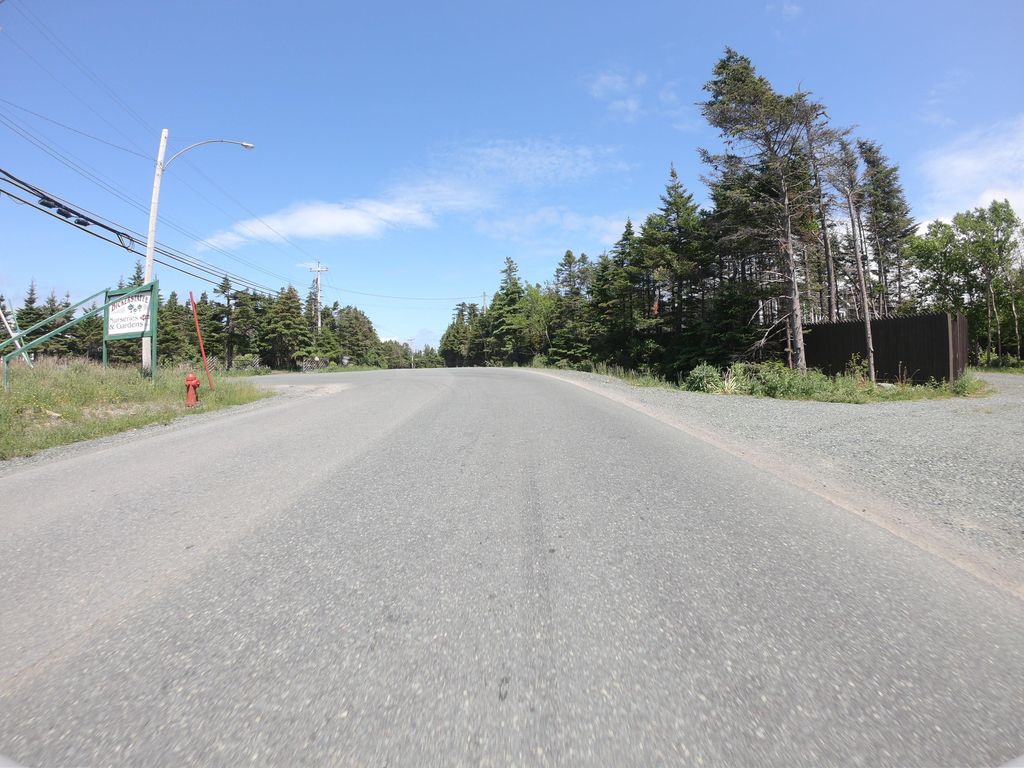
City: st_johns